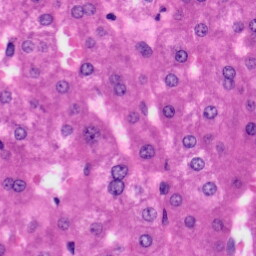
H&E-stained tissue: Liver